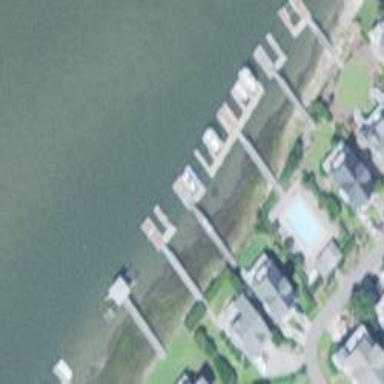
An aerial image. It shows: Man-made pier.